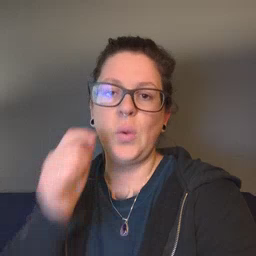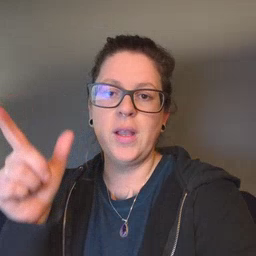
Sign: awake